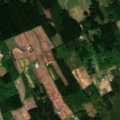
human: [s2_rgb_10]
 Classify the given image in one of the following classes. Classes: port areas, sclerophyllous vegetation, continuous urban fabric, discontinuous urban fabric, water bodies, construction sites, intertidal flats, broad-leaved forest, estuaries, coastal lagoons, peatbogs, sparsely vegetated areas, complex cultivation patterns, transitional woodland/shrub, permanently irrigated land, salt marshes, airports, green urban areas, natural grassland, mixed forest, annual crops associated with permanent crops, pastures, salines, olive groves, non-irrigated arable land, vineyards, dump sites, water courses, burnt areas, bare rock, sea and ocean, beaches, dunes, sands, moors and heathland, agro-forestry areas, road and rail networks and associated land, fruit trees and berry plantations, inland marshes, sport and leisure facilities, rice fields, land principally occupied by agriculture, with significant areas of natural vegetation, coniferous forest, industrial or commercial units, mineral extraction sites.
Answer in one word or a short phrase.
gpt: land principally occupied by agriculture, with significant areas of natural vegetation, coniferous forest, mixed forest